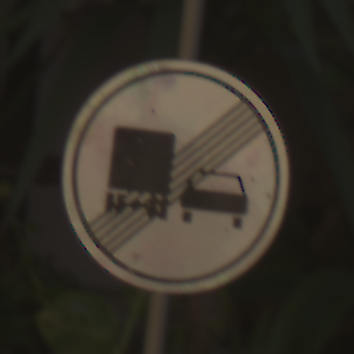
Verkehrszeichen: EndeUeberholverbotKraftfahrzeuge
Umgebung: Outdoor, Urban
Tageszeit: MorningAfternoon
Wetter: Clear
Licht: Natural
Jahreszeit: NotSpecified
Kontrast: LowContrast